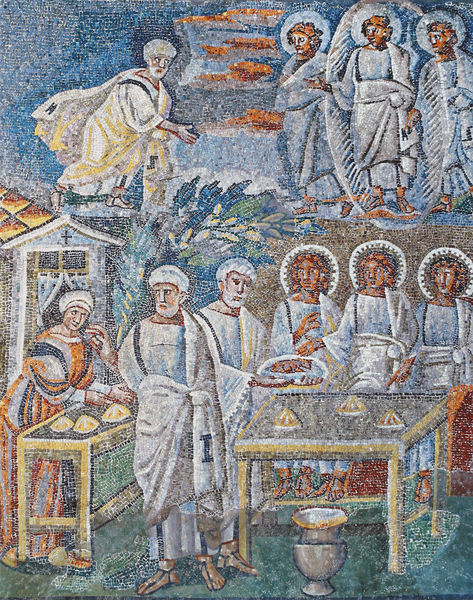
Titel: Mosaiken des Langhauses von Santa Maria Maggiore
Standort: Rom, S. Maria Maggiore (EU - I - Latium)
Schlagwörter: blau, blätter, himmel, wolken, menschen, fenster, frau, orange, tisch, weiss, dach, haus, beige, bild, vorhang, engel, krug, brot, kreuz, mosaik, heiligenschein, nimbus, christus, blitz, toga, heilige, tunika, christentum, mandorla, glorie, herstellung, 10 personen